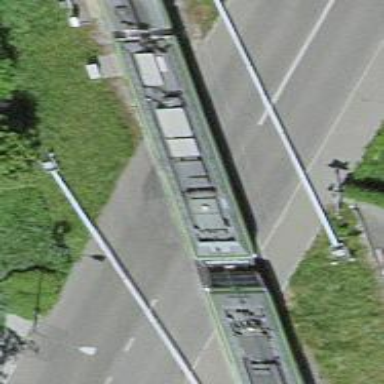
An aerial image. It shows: Level crossing with double half barrier.